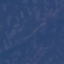
Land use / land cover class: HerbaceousVegetation